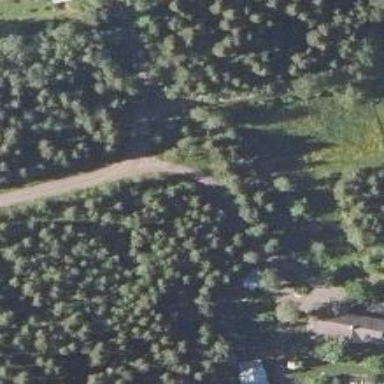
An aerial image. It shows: Unclassified road.